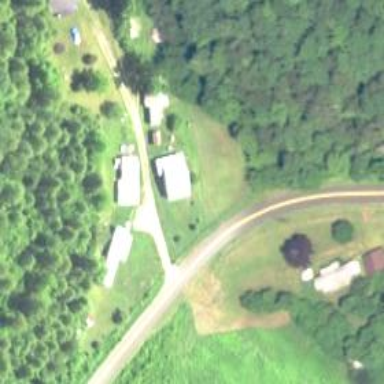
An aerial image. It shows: Tertiary road.